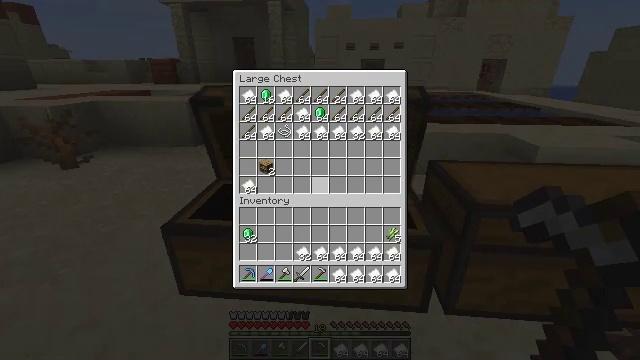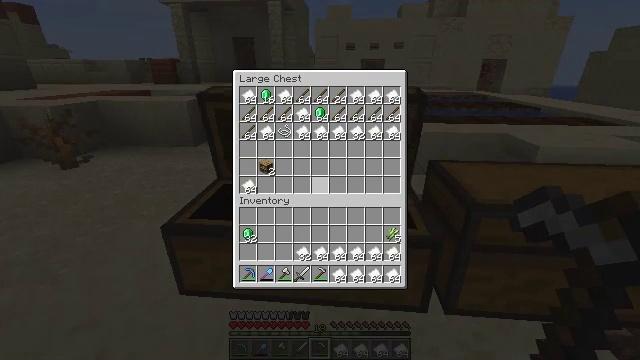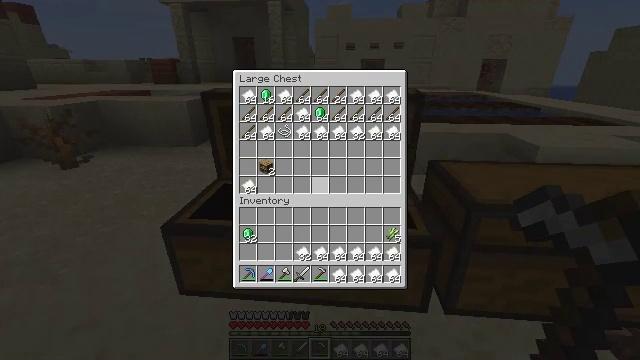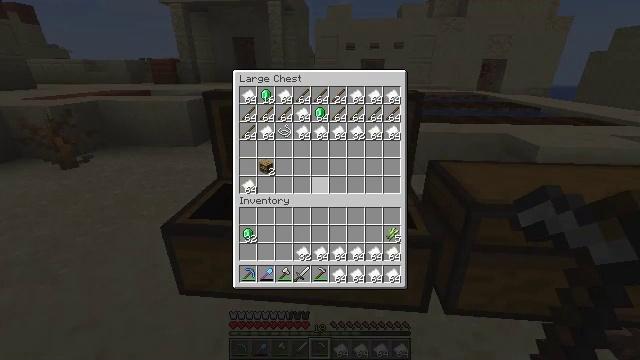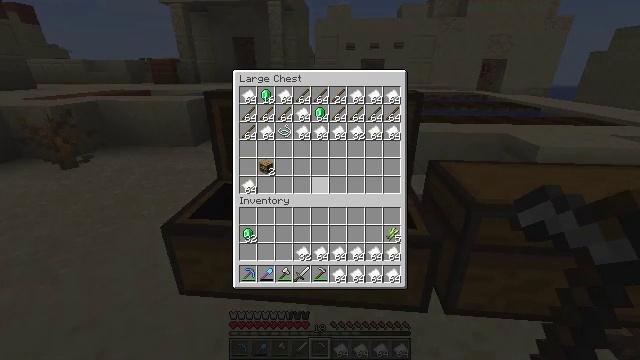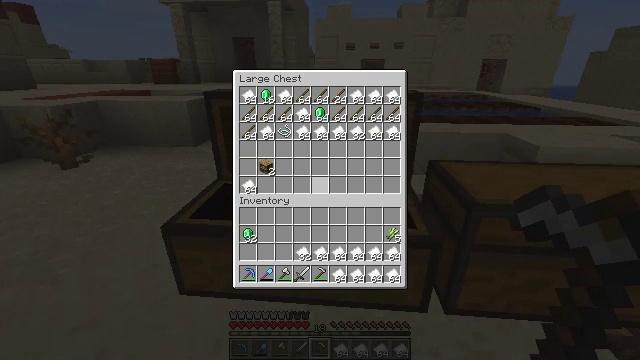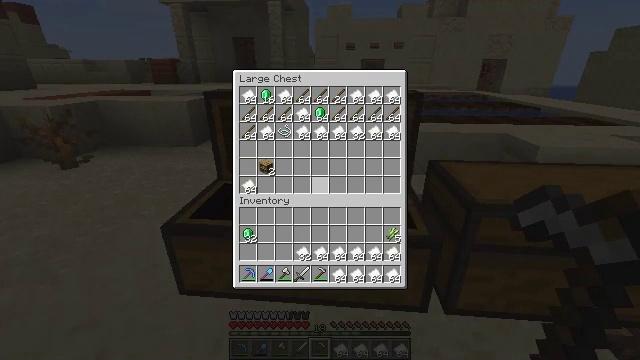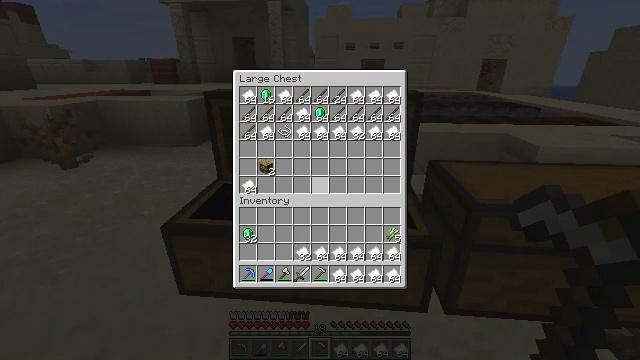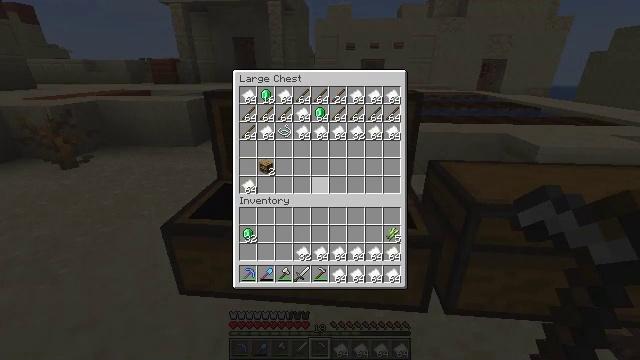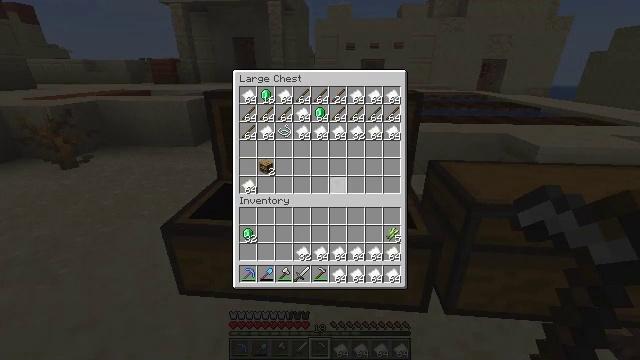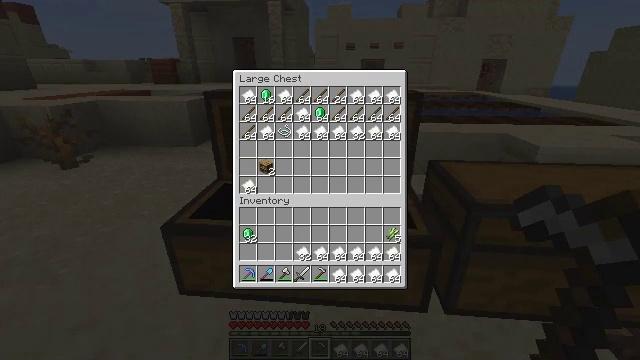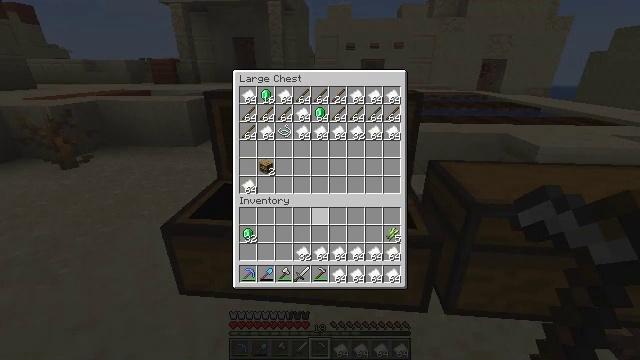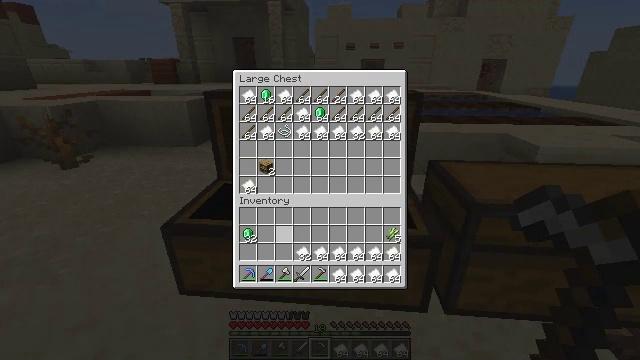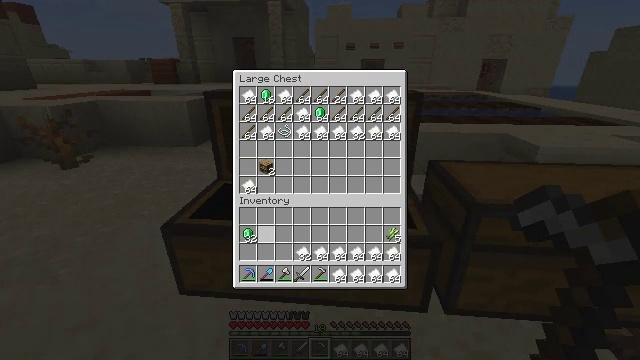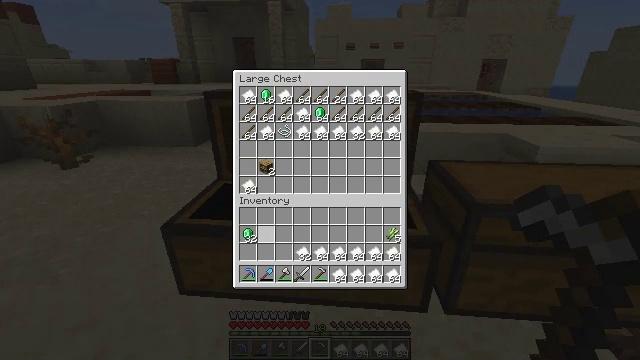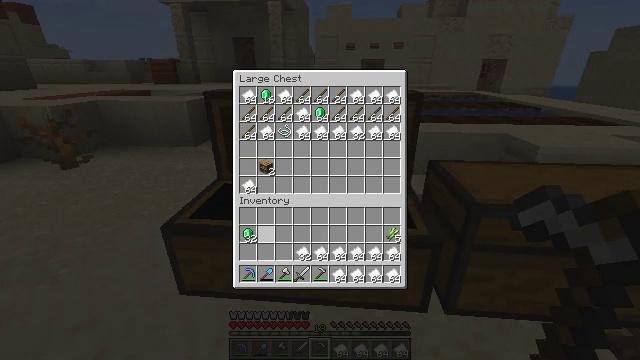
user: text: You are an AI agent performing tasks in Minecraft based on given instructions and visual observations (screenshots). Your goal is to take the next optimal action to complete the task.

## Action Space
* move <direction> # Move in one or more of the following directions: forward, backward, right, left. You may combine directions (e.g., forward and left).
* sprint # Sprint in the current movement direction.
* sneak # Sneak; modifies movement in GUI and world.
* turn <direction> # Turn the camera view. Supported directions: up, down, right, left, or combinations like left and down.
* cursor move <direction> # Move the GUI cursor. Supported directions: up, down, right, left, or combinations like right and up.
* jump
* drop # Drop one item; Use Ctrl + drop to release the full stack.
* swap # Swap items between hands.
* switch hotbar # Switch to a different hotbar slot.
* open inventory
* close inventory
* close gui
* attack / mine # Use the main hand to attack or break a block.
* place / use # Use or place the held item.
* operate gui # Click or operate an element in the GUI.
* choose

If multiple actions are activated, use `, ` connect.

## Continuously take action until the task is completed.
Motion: motion action
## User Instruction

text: Gather the acacia wall sign.
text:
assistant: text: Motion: no_op
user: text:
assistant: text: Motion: no_op
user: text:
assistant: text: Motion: no_op
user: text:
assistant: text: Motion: no_op
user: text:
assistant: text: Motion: no_op
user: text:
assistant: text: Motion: no_op
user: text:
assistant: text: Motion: no_op
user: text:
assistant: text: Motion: no_op
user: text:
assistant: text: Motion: cursor move down
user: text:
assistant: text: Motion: cursor move down
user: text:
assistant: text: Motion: cursor move left and down
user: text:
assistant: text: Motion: sneak, cursor move left and down
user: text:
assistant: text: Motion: sneak, cursor move left
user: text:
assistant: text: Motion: sneak, cursor move left
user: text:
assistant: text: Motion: sneak
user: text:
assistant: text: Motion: sneak
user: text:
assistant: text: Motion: sneak, cursor move left
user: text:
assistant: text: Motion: sneak
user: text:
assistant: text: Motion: sneak, operate gui
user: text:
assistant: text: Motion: sneak, operate gui
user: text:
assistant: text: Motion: sneak, operate gui
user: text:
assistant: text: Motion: sneak, cursor move right
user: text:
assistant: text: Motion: sneak, cursor move right
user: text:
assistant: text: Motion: sneak, cursor move right
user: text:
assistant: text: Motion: sneak
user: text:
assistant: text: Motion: sneak
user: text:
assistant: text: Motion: sneak, operate gui
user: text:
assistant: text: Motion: sneak, cursor move right
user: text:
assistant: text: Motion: sneak
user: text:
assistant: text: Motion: sneak